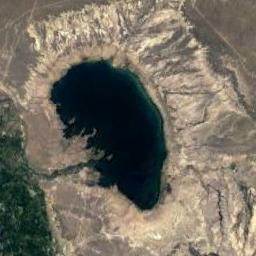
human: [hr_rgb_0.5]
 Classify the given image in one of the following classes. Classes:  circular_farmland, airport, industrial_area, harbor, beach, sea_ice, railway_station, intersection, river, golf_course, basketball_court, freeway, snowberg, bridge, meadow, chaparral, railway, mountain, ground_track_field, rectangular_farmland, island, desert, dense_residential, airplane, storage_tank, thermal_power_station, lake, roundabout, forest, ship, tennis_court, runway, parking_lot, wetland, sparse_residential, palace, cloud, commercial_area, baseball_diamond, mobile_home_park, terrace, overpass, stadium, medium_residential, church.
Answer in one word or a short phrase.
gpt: lake